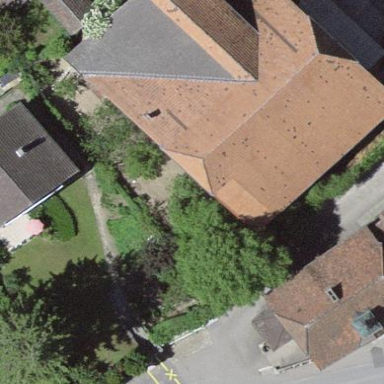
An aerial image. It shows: Rural barn.